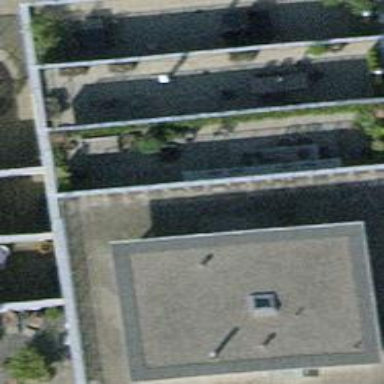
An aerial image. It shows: Image showing building with apartments.